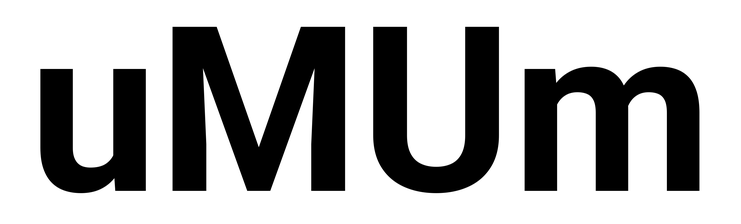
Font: Roboto_Bold